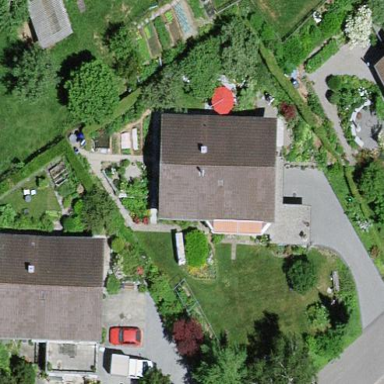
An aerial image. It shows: Residential building.